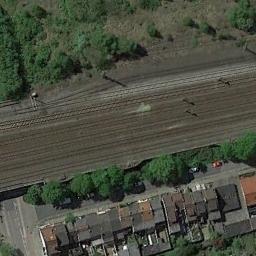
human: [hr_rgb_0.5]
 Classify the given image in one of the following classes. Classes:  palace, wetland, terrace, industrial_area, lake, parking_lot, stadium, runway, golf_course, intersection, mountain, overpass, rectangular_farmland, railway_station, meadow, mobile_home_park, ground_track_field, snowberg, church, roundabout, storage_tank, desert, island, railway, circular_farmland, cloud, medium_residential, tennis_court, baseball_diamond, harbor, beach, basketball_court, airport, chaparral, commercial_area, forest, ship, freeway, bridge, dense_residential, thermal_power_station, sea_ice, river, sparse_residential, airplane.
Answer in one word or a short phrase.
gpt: railway